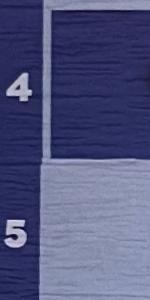
Label: Empty